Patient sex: F
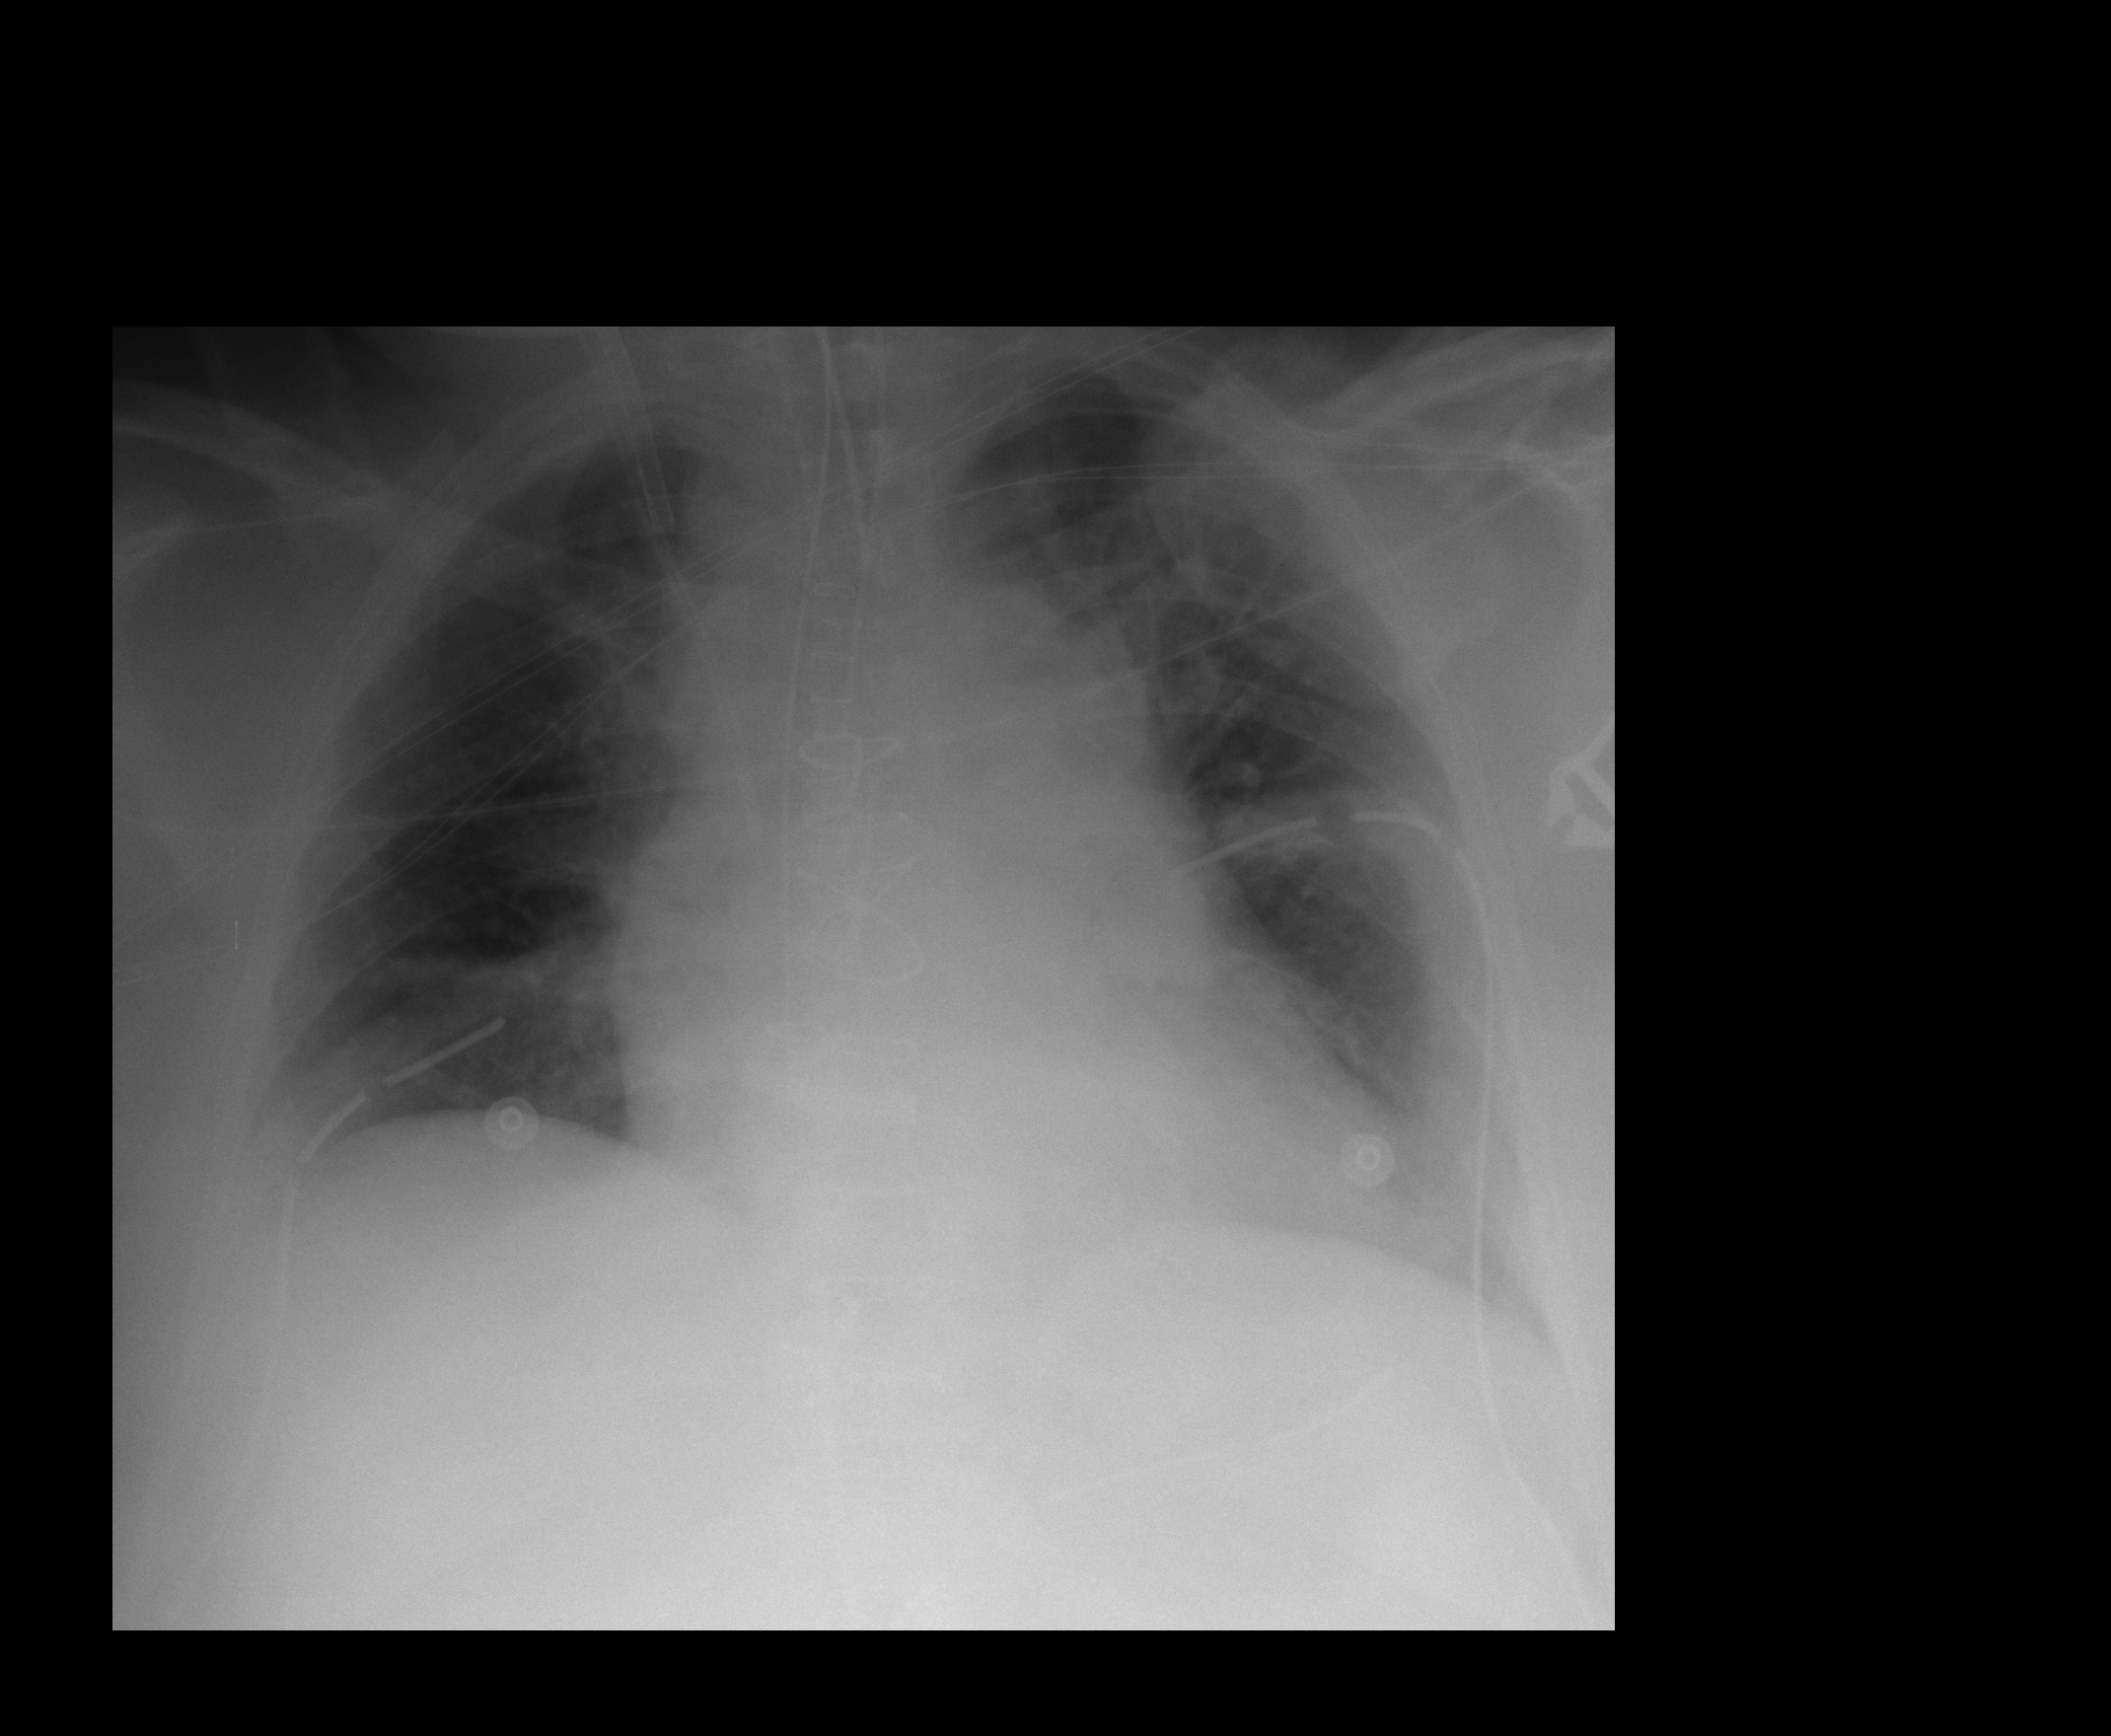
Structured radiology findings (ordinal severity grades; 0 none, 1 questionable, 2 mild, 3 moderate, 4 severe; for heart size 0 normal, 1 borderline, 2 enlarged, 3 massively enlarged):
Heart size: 2
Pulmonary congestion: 0
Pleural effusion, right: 0
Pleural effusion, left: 0
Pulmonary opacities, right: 0
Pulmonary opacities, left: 0
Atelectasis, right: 2
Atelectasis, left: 2